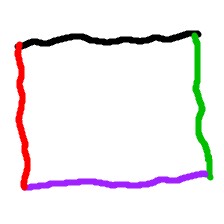
Shape: rectangle